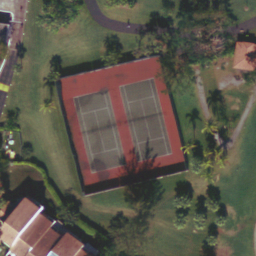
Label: tenniscourt